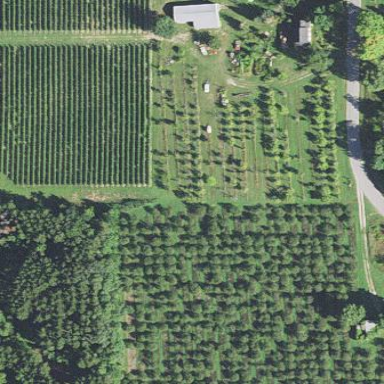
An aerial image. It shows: Orchard.